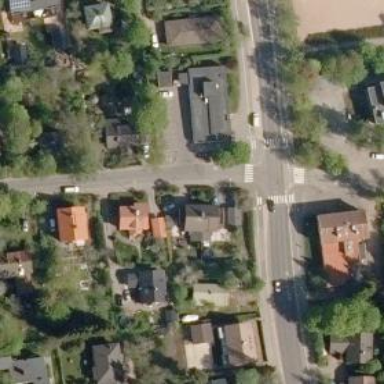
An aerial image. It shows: Asphalt cycleway.